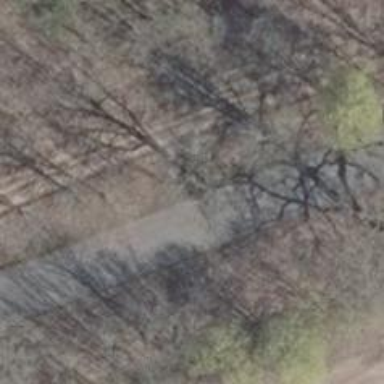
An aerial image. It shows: Unclassified road with asphalt surface.